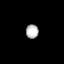
Tissue: prostate
Cell type: T cells
Senescence score: 0.3221
Nuclear area (px): 172
Mean DAPI intensity: 184.291